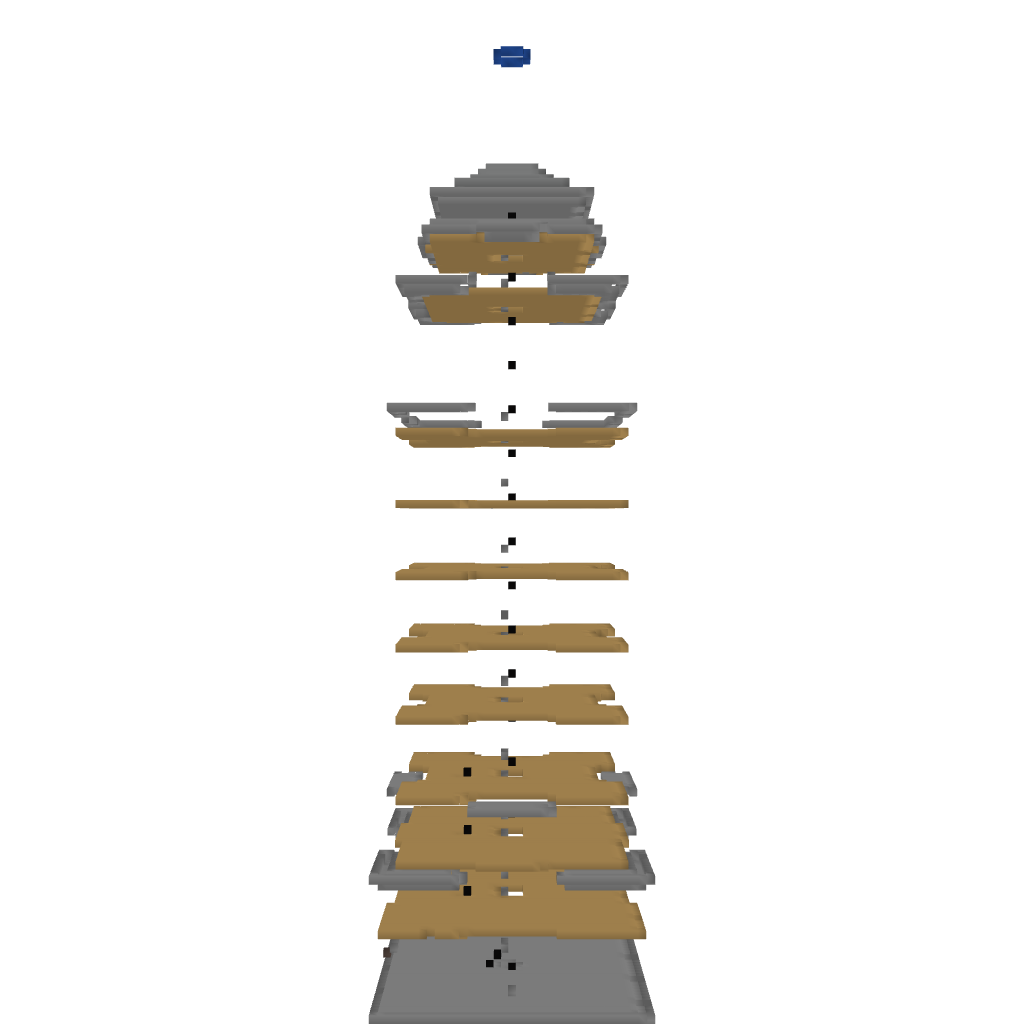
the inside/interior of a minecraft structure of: Empire State Building